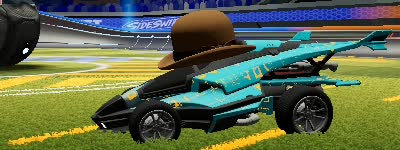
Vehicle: aftershock